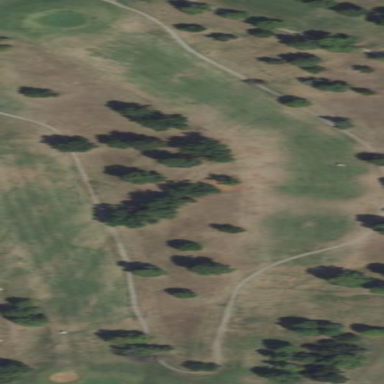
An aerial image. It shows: Golf fairway surrounded by grass.